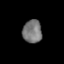
Tissue: lung
Cell type: Epithelial cells
Senescence score: 0.2315
Nuclear area (px): 433
Mean DAPI intensity: 118.679